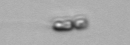
Label: Chaetoceros